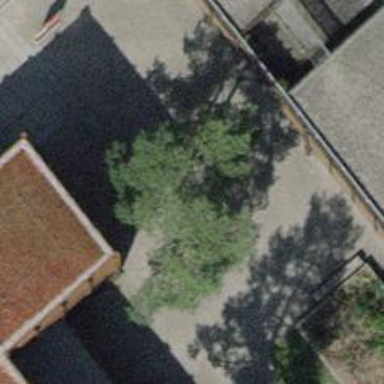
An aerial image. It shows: Single tag "natural: tree."